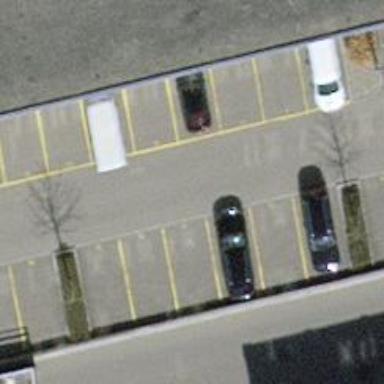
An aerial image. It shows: Parking area with surface.